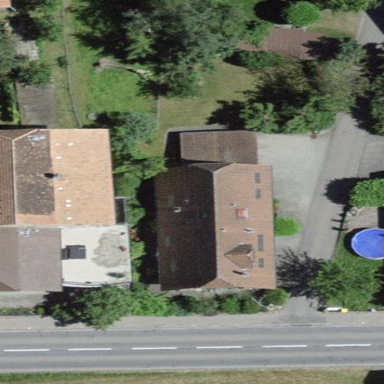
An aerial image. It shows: Residential building.